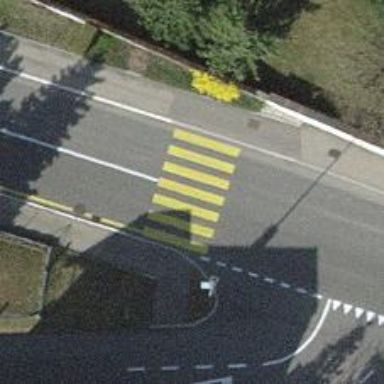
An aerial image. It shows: Uncontrolled zebra crossing on the road.